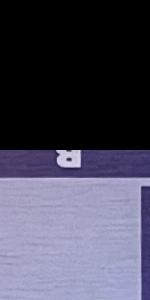
Label: Empty